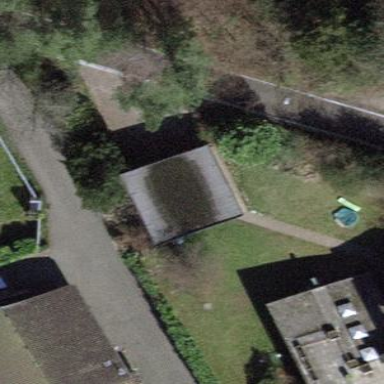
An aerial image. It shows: Group of garages.